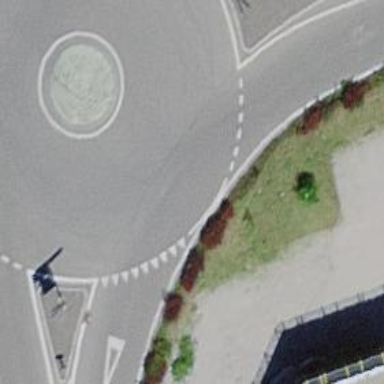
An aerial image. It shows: Tertiary road made of asphalt leading to roundabout junction.